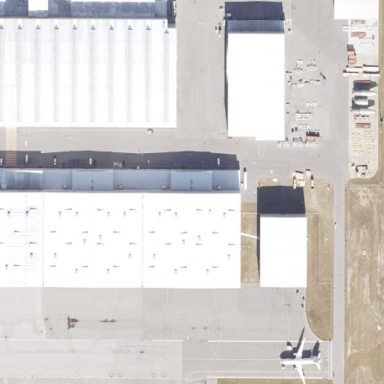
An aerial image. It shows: Hangar located at airport.